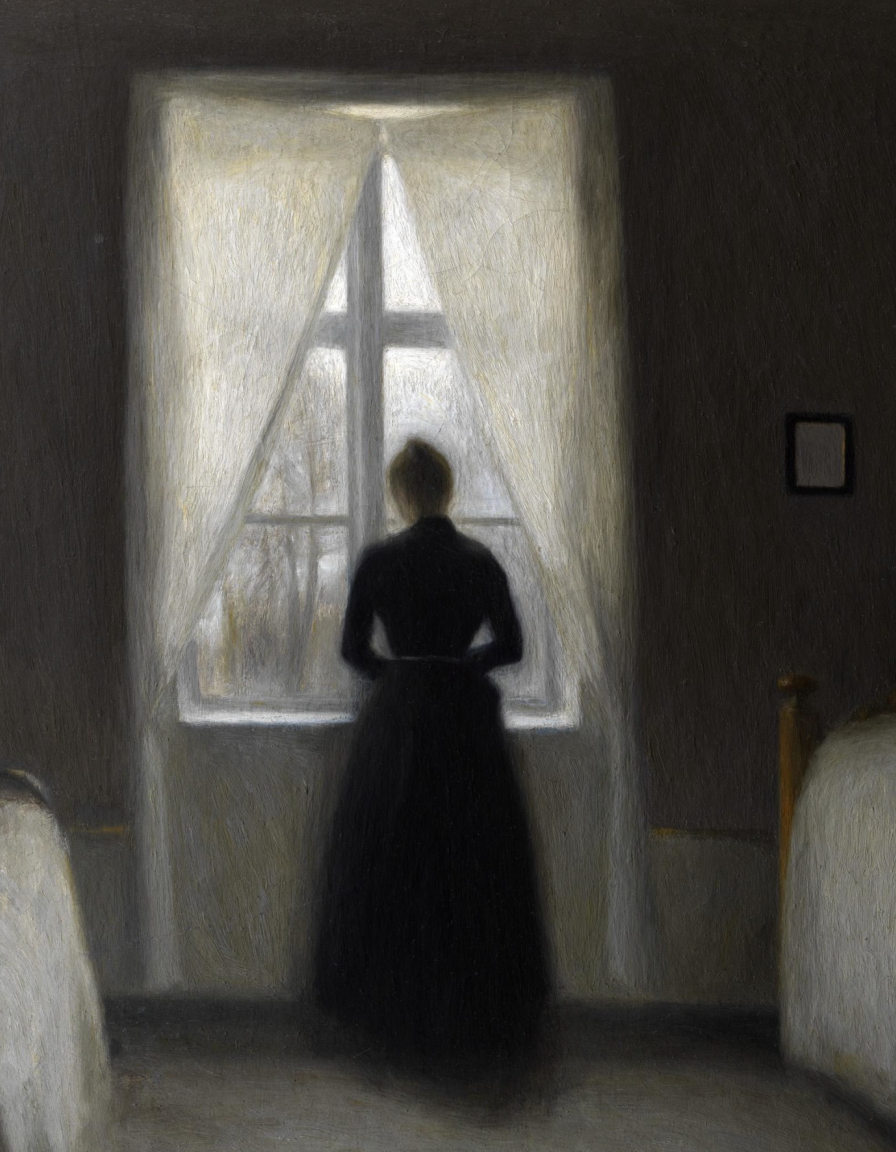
portrait painting, wide, backlight from window, woman in dark dress seen from behind standing at tall window with white curtains looking out at bare trees, two beds visible flanking the figure, small framed picture on dark wall, sparse interior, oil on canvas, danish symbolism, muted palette